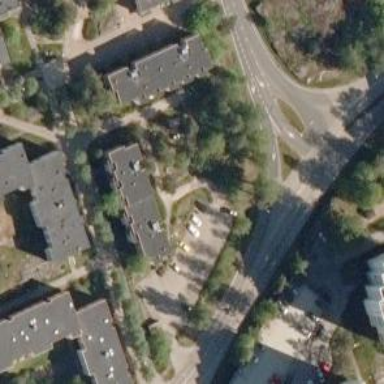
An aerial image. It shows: Residential area with apartments.